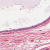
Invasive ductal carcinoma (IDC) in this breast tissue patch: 0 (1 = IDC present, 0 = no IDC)